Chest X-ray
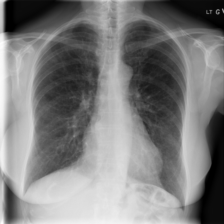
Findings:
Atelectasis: negative
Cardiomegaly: negative
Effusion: negative
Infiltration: negative
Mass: negative
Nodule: negative
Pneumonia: negative
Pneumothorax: negative
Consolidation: negative
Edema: negative
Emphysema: negative
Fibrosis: negative
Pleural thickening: negative
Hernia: negative